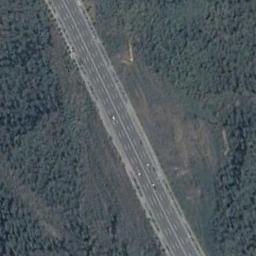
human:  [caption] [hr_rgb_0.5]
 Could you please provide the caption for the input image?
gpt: There are three cars on each highway .

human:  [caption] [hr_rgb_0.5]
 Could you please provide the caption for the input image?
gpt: A straight freeway goes through the forest with some clearings .

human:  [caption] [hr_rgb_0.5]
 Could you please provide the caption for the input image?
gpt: There are many green trees beside the freeway .

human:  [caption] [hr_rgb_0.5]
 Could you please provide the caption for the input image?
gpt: The freeway goes through the forest and grass .

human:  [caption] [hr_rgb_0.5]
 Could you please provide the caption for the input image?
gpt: There are large green forests around the freeway and there are several cars on the freeway .